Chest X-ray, PA view. Patient: 55 years old, sex M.
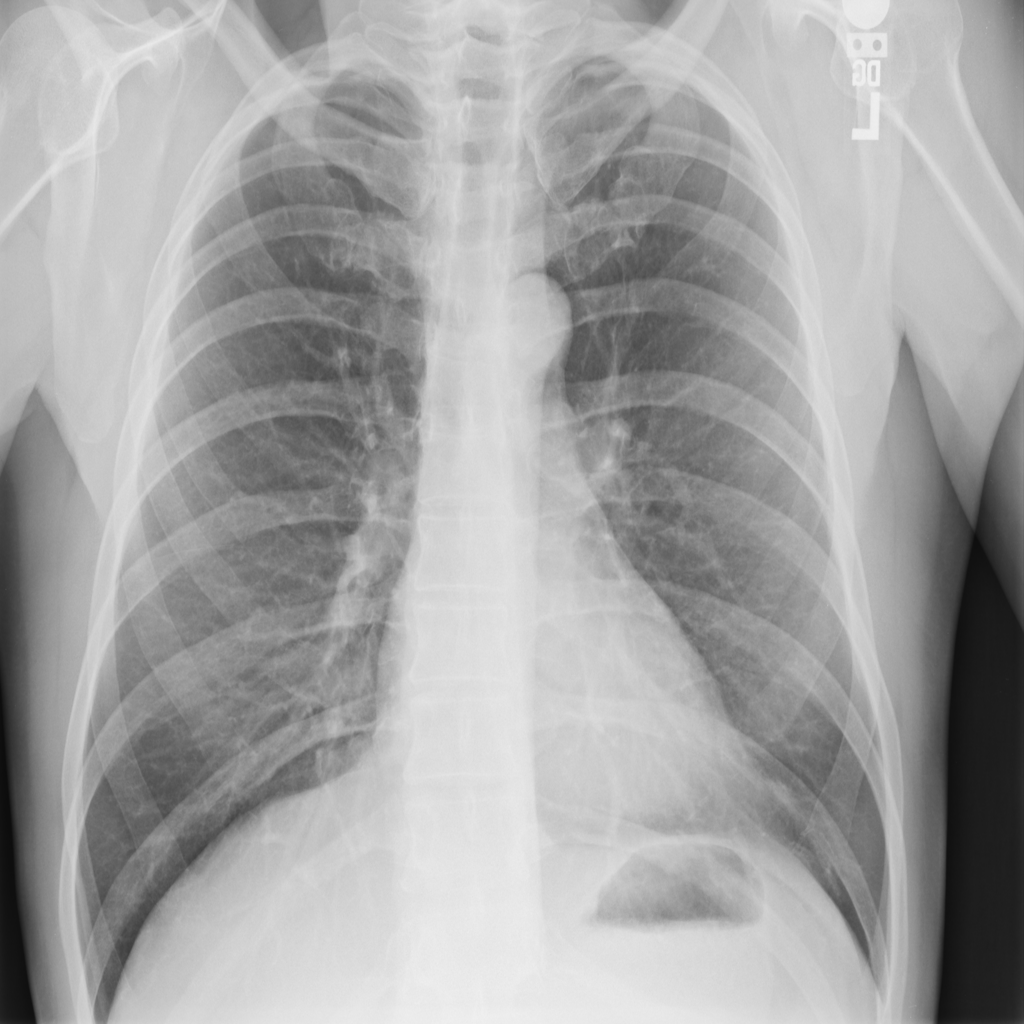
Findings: No Finding